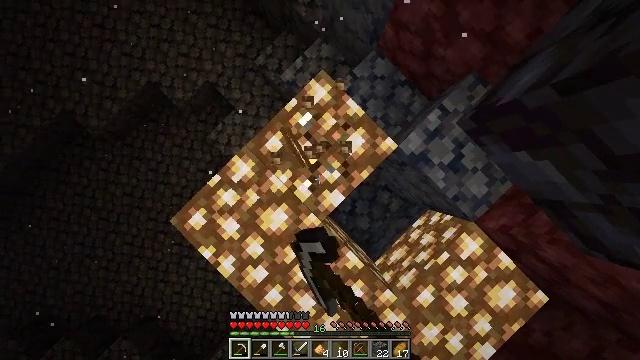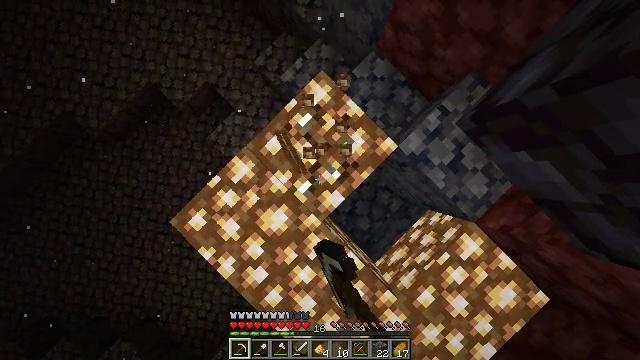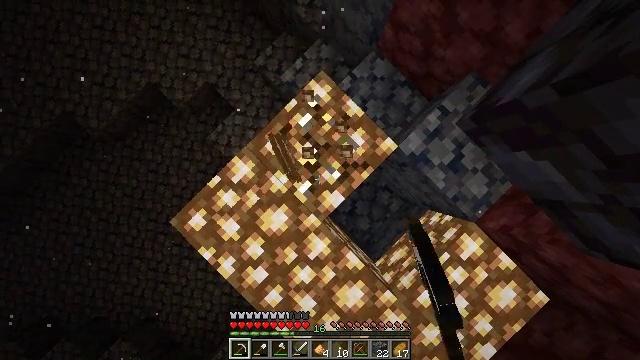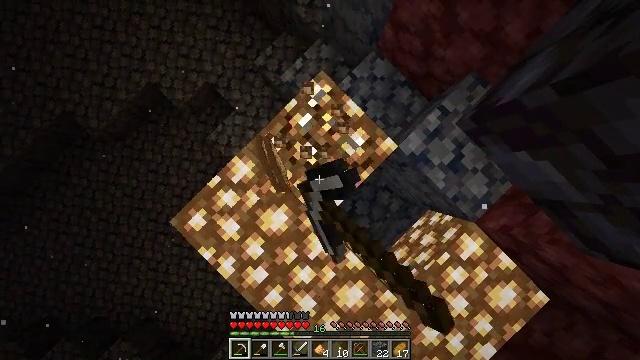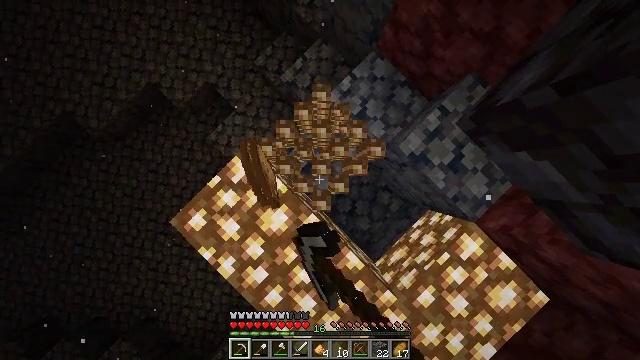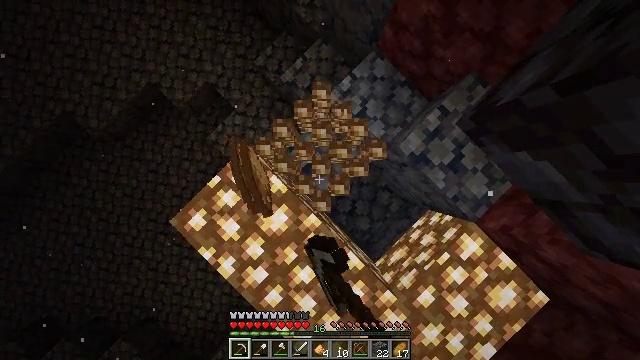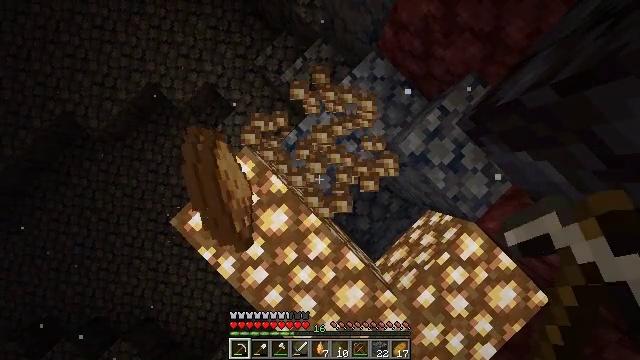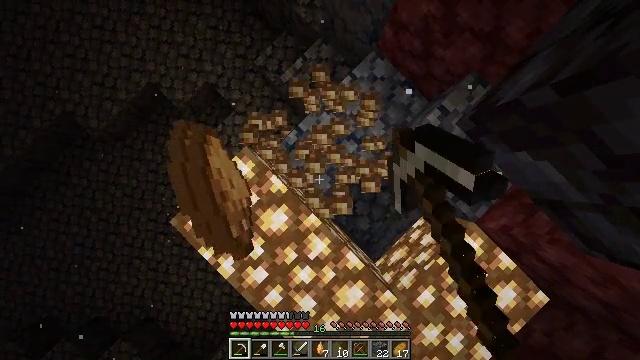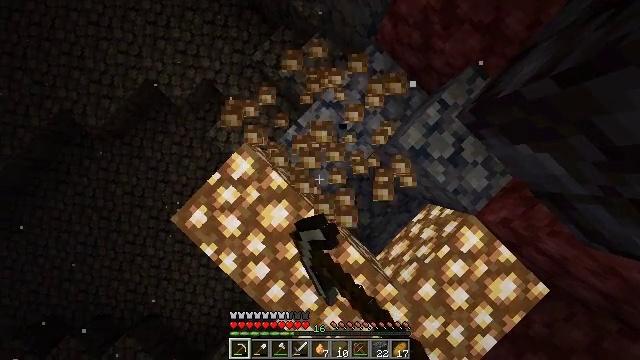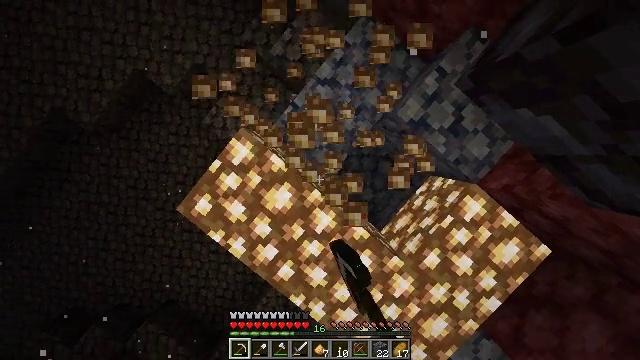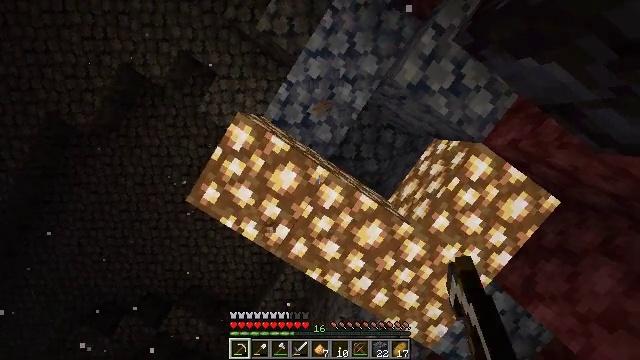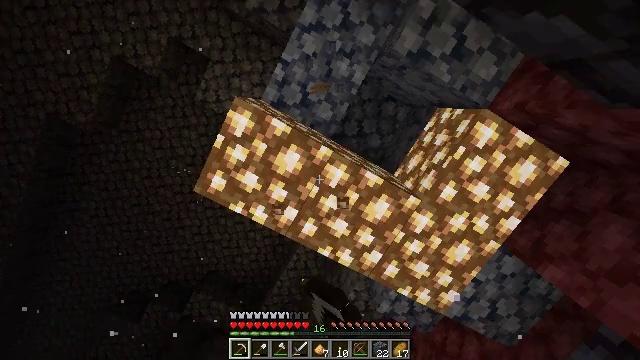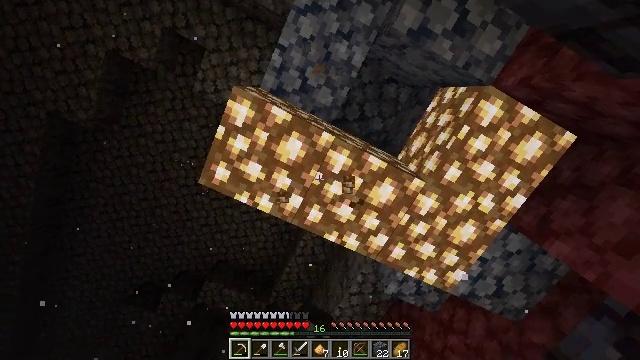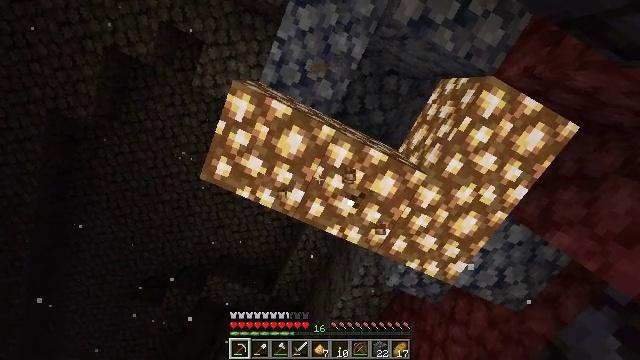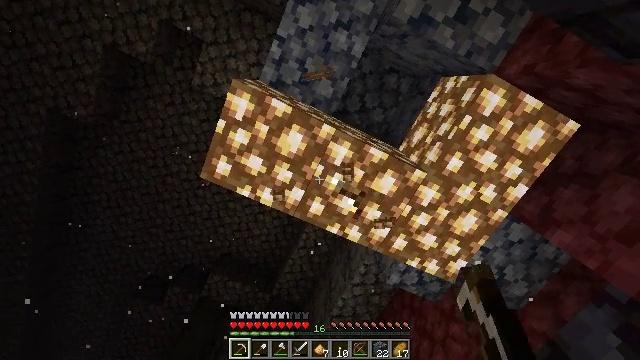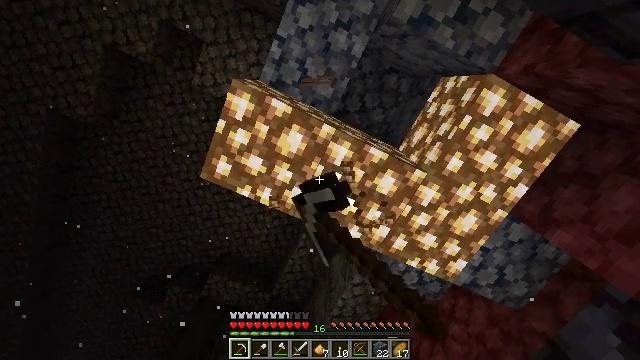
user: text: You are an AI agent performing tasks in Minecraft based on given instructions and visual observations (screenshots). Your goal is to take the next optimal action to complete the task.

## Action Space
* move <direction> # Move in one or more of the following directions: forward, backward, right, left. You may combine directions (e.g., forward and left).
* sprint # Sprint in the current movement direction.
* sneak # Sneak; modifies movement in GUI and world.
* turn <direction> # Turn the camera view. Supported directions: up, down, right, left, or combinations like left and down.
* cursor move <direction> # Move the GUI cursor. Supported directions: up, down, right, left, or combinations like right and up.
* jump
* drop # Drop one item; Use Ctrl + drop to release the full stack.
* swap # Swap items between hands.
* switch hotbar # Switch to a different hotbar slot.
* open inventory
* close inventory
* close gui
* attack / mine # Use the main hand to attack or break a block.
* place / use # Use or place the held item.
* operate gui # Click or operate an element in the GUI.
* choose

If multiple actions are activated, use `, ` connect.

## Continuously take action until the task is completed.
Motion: motion action
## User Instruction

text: Break the glowstone to gather its dust.
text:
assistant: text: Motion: attack / mine
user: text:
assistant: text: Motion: attack / mine
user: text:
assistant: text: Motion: attack / mine
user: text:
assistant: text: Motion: attack / mine
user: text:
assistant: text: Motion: attack / mine
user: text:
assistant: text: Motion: attack / mine
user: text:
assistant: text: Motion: attack / mine
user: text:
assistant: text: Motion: turn down, attack / mine
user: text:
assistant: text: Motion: turn left and down, attack / mine
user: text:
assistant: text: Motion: turn left and down, attack / mine
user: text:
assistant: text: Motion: turn left and down, attack / mine
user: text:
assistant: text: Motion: turn left and down, attack / mine
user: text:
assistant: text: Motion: turn down, attack / mine
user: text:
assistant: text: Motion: attack / mine
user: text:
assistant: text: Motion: attack / mine
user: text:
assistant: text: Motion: attack / mine
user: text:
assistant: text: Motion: attack / mine
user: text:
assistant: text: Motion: attack / mine
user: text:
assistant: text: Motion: attack / mine
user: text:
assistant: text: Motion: attack / mine
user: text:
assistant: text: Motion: attack / mine
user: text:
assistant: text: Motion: attack / mine
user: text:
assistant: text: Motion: attack / mine
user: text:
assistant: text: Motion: attack / mine
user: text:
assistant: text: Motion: attack / mine
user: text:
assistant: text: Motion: attack / mine
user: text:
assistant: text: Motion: attack / mine
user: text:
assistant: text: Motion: turn left and up, attack / mine
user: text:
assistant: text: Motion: turn left and up, attack / mine
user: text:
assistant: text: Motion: turn left and up, attack / mine